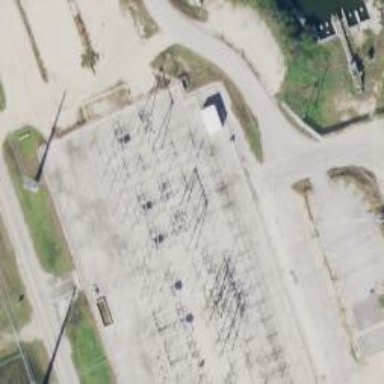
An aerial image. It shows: Switch for power supply.